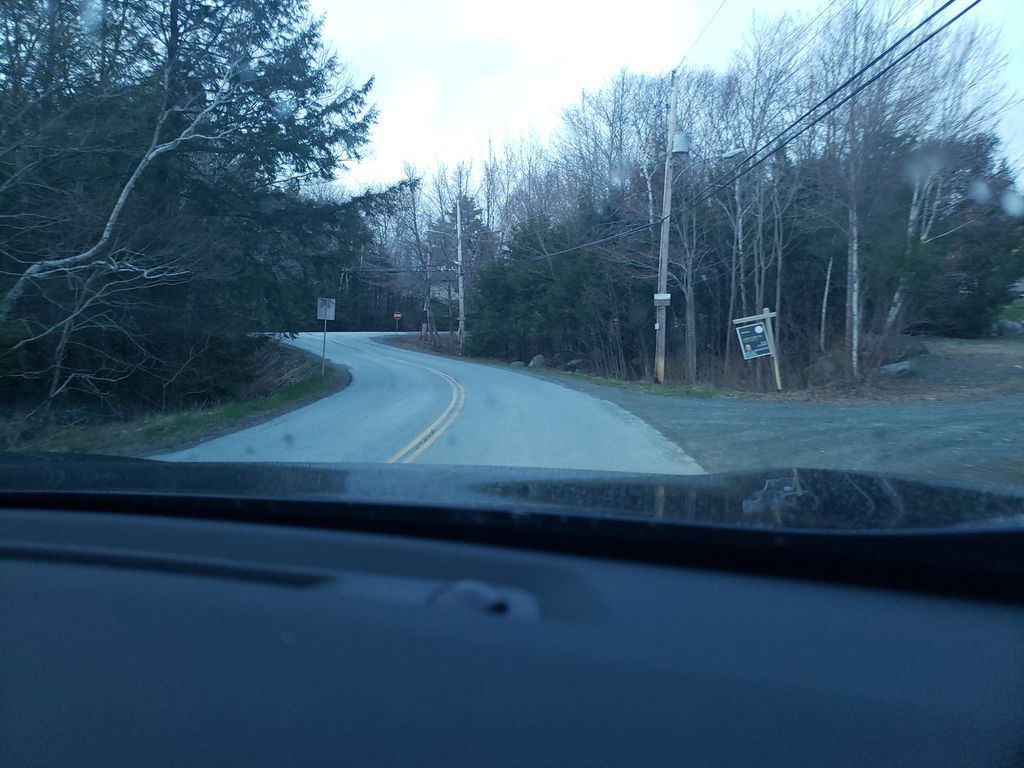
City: halifax